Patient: sex F, age 67
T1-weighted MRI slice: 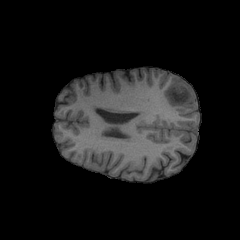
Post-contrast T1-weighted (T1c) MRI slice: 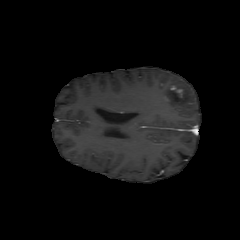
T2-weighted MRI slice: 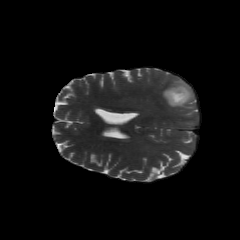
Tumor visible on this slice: yes
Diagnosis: Glioblastoma, IDH-wildtype
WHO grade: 4